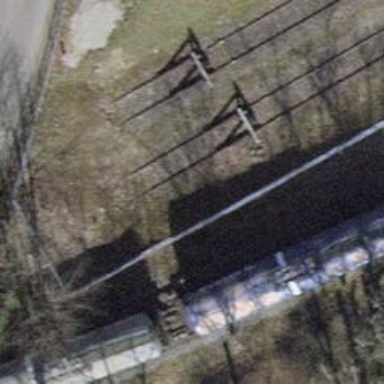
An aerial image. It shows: Railway buffer stop.